Question: I want to create the layout of this textbox:

The one for email (or where he's writing his phone number) using 'HTML5' and 'CSS3'.
The problem is the requirements for this textbox:
- - -
Any suggestions? I tried several ways but I'm always having problem.
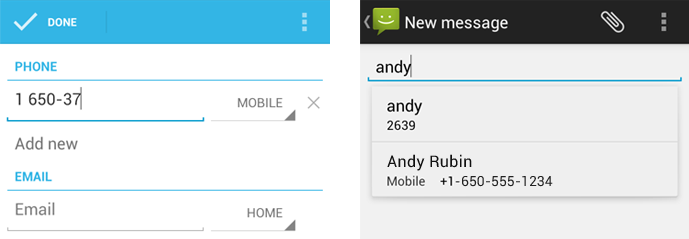
Answer: The problem you were having is that an element's width is composed of the defined 'width' the 'padding' (of both sides) the 'border-width' (of both sides).
To work around this, in compliant browsers, use the 'box-sizing' property set to 'border-box' (which includes the 'padding' and 'border-width' the defined width), therefore:
'''
.textbox{
border: 0;
border-bottom: 1px solid rgb(160,160,160);
background-color: transparent;
width: 100%;
margin-left: -1px;
margin-right: -1px;
/*padding-left: 5px;*/
float: left;
}
'''
Needs to have the following added:
'''
.textbox {
/* the above not changed, the following added */
padding-left: 2em; /* an arbitrary dimension to demonstrate, adjust to taste */
box-sizing: border-box;
}
'''
<URL>.
References:
- <URL>